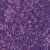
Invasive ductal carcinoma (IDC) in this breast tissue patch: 0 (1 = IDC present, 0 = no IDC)